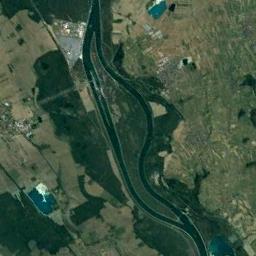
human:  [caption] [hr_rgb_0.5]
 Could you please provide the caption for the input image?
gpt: A curved green river with small islands, Green forests and lakes on both sides of the bank, Large buildings, And green and tan mixed fields .

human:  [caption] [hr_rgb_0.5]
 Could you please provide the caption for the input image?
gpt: The river goes through bare and green farmland .

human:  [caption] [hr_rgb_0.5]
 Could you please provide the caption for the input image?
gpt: There are many trees on either side of the river .

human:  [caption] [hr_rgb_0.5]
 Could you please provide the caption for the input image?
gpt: The deep blue river with a long channel bar goes through the flat ground covered with some vegetation .

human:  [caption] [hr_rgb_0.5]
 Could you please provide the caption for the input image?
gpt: There are some green meadows and buildings near the river .